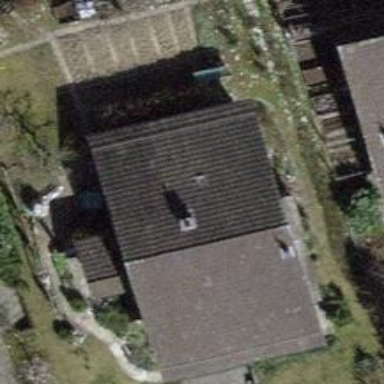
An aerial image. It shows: Building with tiled roof.